Aerial crown-view tile of a tropical tree (Barro Colorado Island, Panama), acquired 20250414:
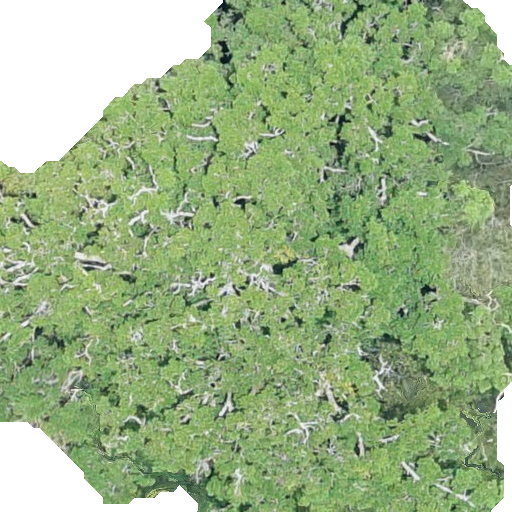
Species: Brosimum alicastrum
GBIF accepted scientific name: Brosimum alicastrum
Crown area: 421.168 m²